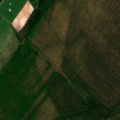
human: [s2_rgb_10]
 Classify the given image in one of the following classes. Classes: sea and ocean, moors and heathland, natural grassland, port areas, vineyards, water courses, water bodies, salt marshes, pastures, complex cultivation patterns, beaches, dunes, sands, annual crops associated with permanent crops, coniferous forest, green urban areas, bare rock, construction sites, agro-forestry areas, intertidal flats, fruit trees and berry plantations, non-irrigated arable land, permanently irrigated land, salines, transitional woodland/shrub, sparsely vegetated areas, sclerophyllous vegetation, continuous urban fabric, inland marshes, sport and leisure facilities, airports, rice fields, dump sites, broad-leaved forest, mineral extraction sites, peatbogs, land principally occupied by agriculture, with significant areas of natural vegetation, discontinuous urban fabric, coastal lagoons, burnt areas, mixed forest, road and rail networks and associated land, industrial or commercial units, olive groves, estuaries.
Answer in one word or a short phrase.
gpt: non-irrigated arable land, coniferous forest, mixed forest, transitional woodland/shrub